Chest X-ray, PA view. Patient: 71 years old, sex F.
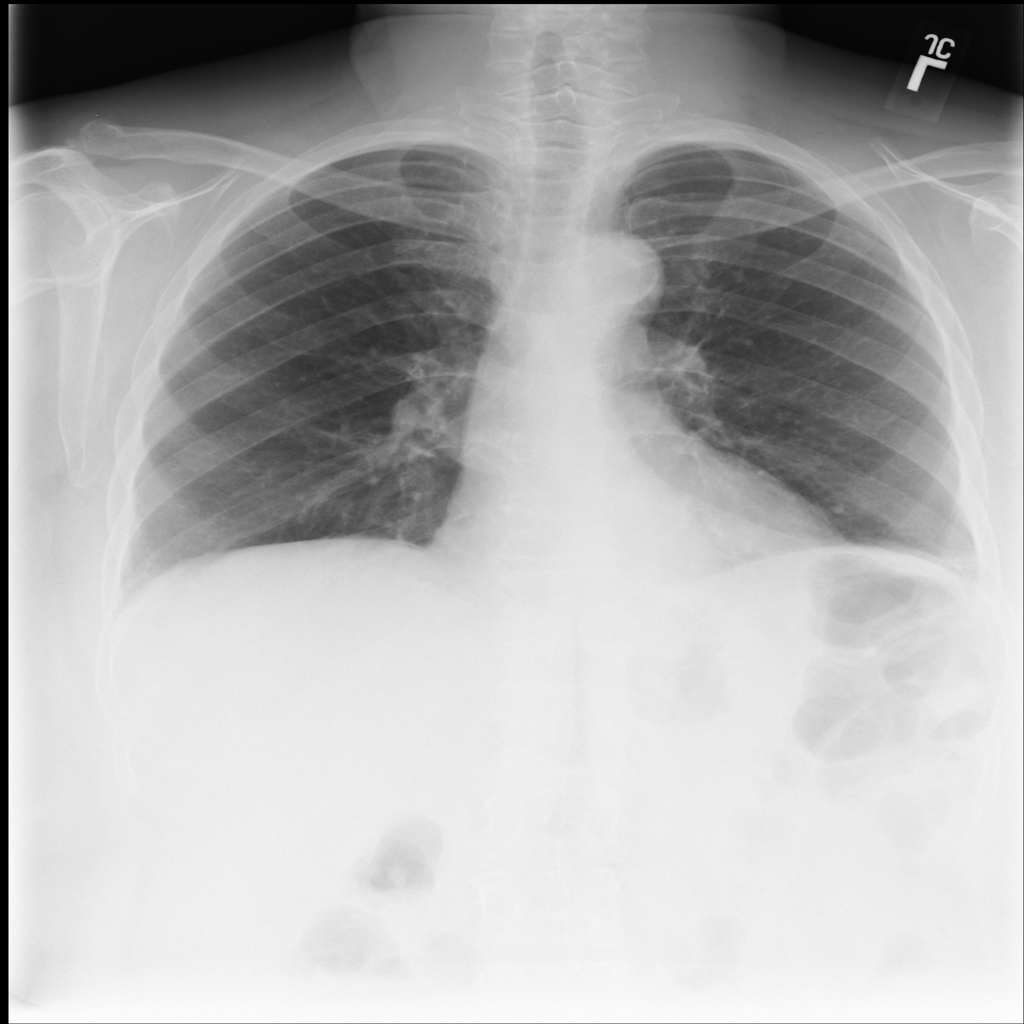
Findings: Atelectasis